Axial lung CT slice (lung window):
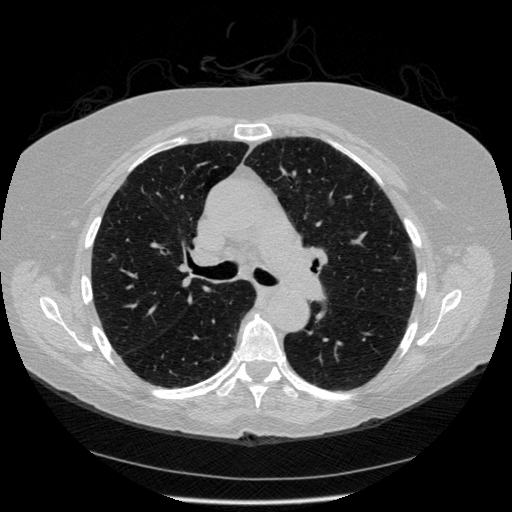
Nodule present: no